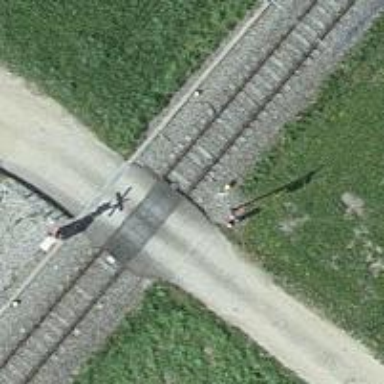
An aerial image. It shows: Railway level crossing.